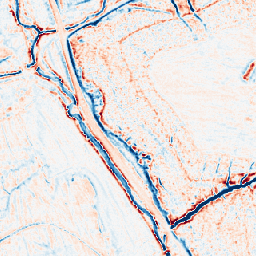
Category: multiscale
Decomposition family: dog_multiscale
Decomposition parameters: sigma_ratio: 1.4
n_scales: 4
base_sigma: 0.5
Upsampling method: nearest
Upsampling parameters: scale: 8
Upsampling scale: 8